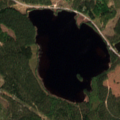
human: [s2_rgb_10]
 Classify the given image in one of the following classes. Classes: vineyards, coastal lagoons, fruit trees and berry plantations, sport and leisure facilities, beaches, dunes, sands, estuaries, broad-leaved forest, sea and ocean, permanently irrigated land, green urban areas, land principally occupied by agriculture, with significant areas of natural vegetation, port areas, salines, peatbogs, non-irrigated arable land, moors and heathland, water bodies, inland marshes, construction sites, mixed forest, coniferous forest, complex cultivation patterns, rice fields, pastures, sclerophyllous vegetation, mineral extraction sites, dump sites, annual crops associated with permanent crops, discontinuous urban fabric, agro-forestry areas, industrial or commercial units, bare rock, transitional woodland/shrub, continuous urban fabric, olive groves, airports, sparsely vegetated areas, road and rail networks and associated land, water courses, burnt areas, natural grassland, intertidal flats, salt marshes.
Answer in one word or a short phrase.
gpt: coniferous forest, transitional woodland/shrub, water bodies